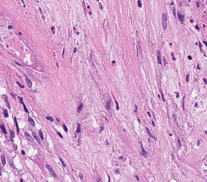
Tumor epithelial tissue: no
Tumor-associated stroma tissue: yes
Normal tissue: no